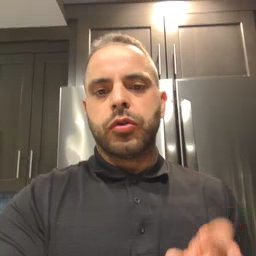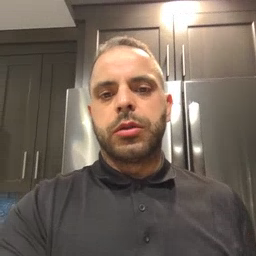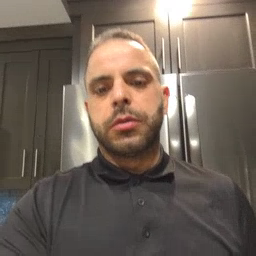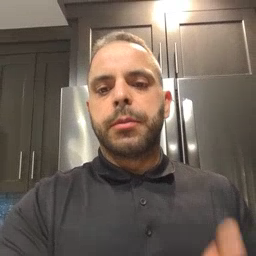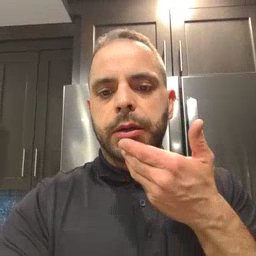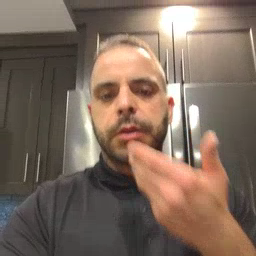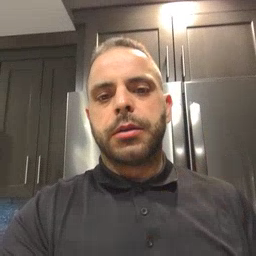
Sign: pizza